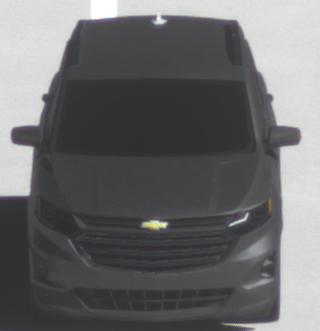
Make: Chevrolet
Model: Equinox
Detailed model: Gen. 2
Model produced from: 2015
Model produced until: 2017
Doors: 5
Color: gray
Road condition: dry road
Daytime: midday
Contrast: high contrast